Question: Is it possible to print Japanese text without changing the system locale on linux?
the locale that the Japanese prints on is 'ja_JP.UTF-8' . But if I set it to 'decode('utf-8')' it will show all weird.
I'm doing: 'jp_string.decode("GB18030").encode("utf-8")'
Here is an image:

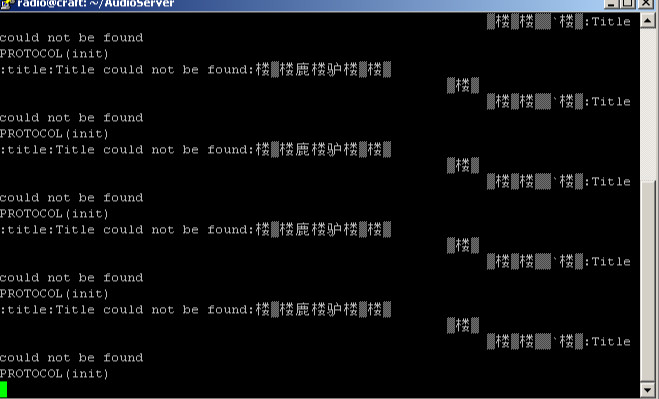
Answer: You appear to be missing some of the neccessary fonts to print Japanese text, in particular UTF-8 appears to be working correctly, just some of the glyphs are missing.
if you can, install, but don't select the japanses locale, that will get you the needed fonts without breaking your current locale.
In windows if you visit some japanese web pages you get a prompt to install the missing font package.